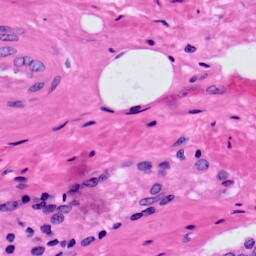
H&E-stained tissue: Prostate